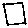
Label: square